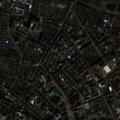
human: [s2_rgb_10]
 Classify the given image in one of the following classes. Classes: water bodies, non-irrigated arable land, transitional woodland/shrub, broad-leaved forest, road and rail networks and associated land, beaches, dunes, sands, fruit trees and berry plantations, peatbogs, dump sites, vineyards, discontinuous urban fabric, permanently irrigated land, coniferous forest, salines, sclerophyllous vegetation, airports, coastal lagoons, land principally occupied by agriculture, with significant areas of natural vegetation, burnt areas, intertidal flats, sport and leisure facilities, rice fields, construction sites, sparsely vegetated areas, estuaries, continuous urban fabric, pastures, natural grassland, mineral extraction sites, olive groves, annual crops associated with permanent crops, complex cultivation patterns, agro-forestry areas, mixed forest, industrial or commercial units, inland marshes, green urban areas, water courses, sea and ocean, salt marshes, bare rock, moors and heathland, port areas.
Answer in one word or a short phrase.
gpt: continuous urban fabric